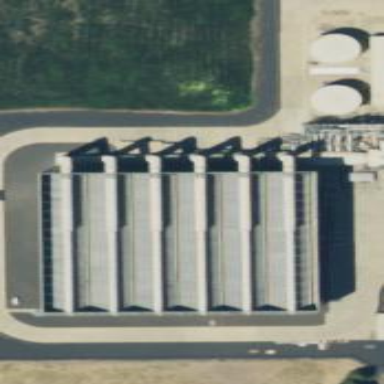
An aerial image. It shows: Industrial building used for cooling purposes.